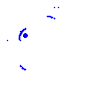
Particle: electron